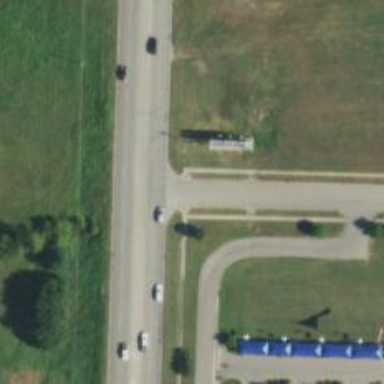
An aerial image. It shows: Stop road.